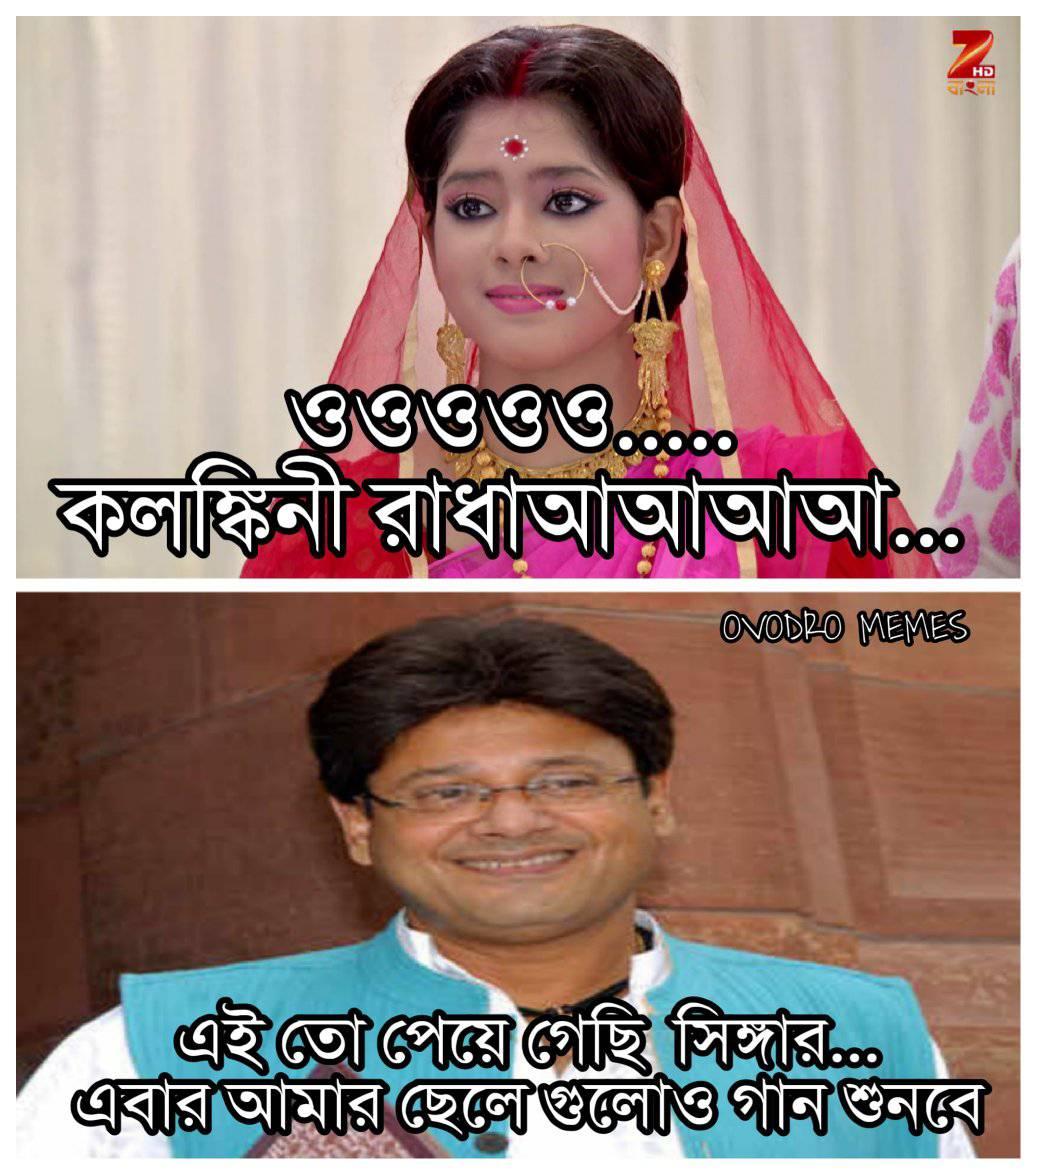
Caption: ওওওওওওও... কলঙ্কিনী রাধাআআআআ...   এই তো পেয়ে গেছি সিঙ্গার... এবার আমার ছেলে গুলোও গান শুনবে
Label: hate